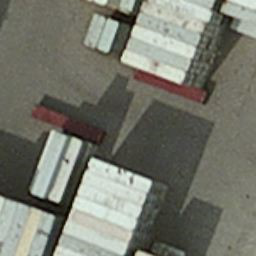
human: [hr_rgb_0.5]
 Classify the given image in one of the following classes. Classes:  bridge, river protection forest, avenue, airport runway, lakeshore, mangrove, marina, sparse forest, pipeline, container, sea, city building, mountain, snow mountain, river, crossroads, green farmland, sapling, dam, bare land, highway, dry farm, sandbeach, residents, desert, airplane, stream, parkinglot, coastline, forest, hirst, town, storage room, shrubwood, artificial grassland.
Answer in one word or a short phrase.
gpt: container